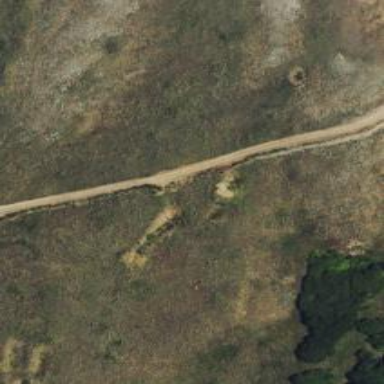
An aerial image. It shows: Track road designated as standard/terra trail by the US Forest Service.